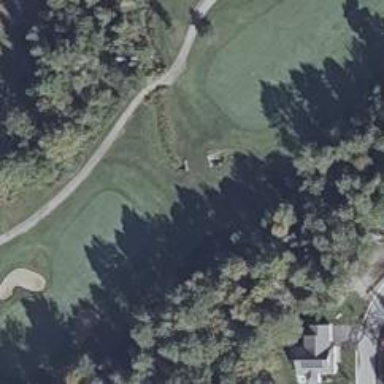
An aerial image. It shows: View of golf hole.